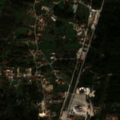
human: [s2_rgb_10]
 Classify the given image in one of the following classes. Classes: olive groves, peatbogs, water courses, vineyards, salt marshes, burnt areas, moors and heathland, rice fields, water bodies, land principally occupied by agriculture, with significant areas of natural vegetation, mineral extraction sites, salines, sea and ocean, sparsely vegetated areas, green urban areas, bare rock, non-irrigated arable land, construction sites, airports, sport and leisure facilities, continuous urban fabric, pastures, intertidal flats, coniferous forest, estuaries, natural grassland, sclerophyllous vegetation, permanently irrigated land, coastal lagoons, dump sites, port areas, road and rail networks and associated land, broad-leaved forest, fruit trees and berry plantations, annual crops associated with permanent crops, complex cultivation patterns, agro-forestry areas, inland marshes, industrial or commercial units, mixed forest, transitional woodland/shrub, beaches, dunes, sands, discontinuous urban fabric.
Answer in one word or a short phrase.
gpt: discontinuous urban fabric, complex cultivation patterns, mixed forest